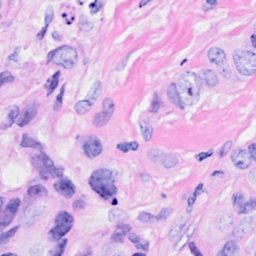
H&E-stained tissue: Breast